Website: macys
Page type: cart
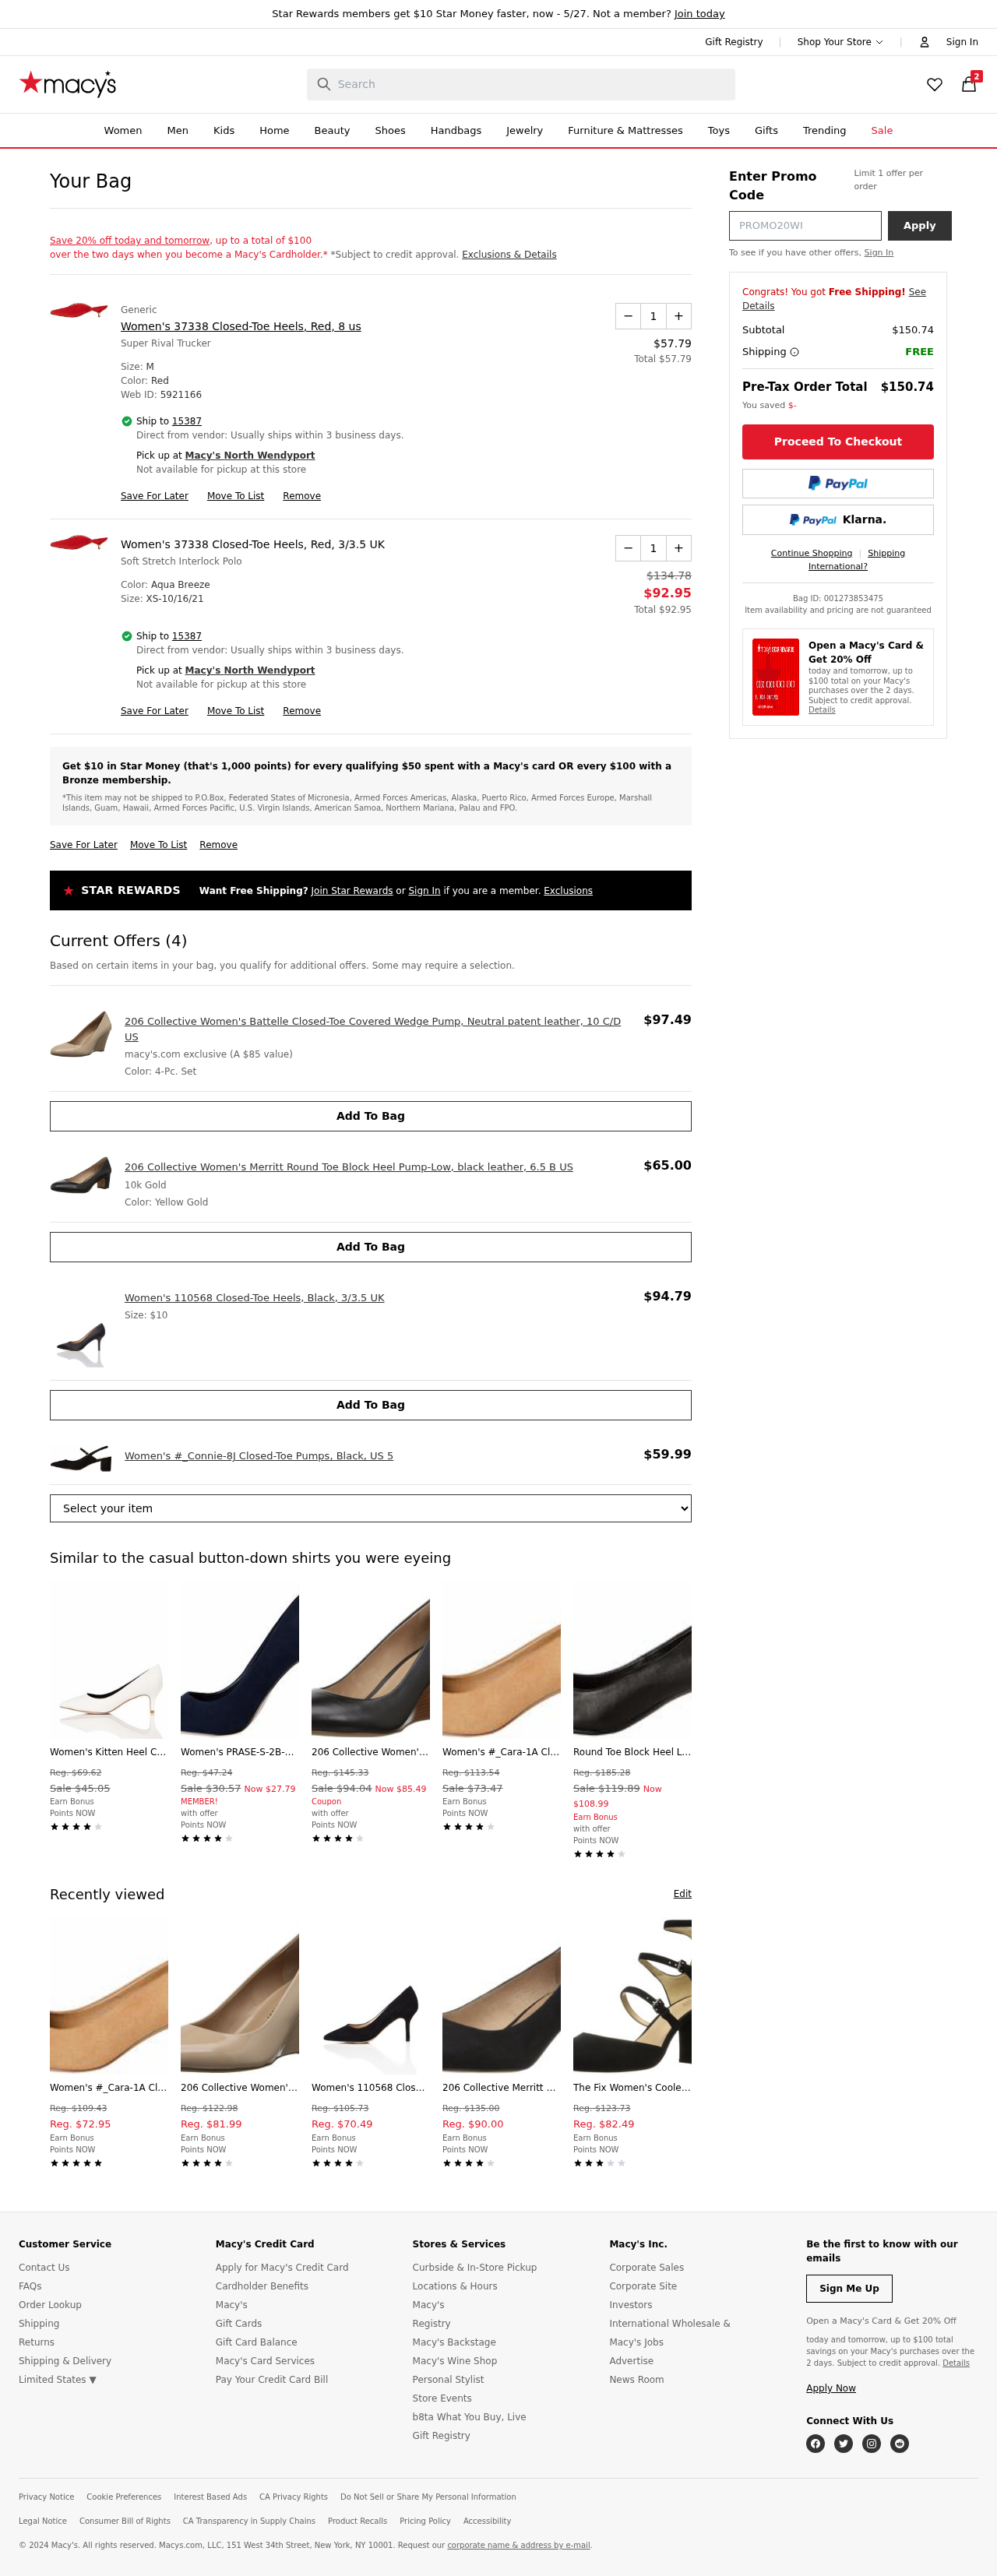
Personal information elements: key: PII_CITY
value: North Wendyport
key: PII_POSTCODE
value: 15387
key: PII_PROMO_CODE
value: REASAVE
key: PII_POSTCODE2
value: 15387
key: PII_CITY2
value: North Wendyport
Product elements: key: PRODUCT1_BRAND
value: Generic
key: PRODUCT1_NAME
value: Women's 37338 Closed-Toe Heels, Red, 8 us
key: PRODUCT1_PRICE
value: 57.79
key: PRODUCT1_QUANTITY
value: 1
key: PRODUCT2_NAME
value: Women's 37338 Closed-Toe Heels, Red, 3/3.5 UK
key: PRODUCT2_PRICE
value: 92.95
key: PRODUCT2_QUANTITY
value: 1
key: PRODUCT3_NAME
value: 206 Collective Women's Battelle Closed-Toe Covered Wedge Pump, Neutral patent leather, 10 C/D US
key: PRODUCT3_PRICE
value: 97.49
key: PRODUCT4_NAME
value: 206 Collective Women's Merritt Round Toe Block Heel Pump-Low, black leather, 6.5 B US
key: PRODUCT4_PRICE
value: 65
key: PRODUCT5_NAME
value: Women's 110568 Closed-Toe Heels, Black, 3/3.5 UK
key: PRODUCT5_PRICE
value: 94.79
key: PRODUCT6_NAME
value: Women's #_Connie-8J Closed-Toe Pumps, Black, US 5
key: PRODUCT6_PRICE
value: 59.99
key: PRODUCT1_TOTAL
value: Total $57.79
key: PRODUCT2_ORIGINAL_PRICE
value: $134.78
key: PRODUCT2_TOTAL
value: Total $92.95
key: PRODUCT7_NAME
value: Women's Kitten Heel Court Closed-Toe Pumps, White, US-0 / Asia Size s
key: PRODUCT7_ORIGINAL_PRICE
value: Reg. $69.62
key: PRODUCT7_SALE_PRICE
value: Sale $45.05
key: PRODUCT8_NAME
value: Women's PRASE-S-2B-6 Court Closed-Toe Pumps, Blue Navy, 2
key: PRODUCT8_ORIGINAL_PRICE
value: Reg. $47.24
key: PRODUCT8_SALE_PRICE
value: Sale $30.57
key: PRODUCT8_PRICE
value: Now $27.79
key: PRODUCT9_NAME
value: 206 Collective Women's Battelle Closed-Toe Covered Wedge Pump, black leather, 11.5 C/D US
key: PRODUCT9_ORIGINAL_PRICE
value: Reg. $145.33
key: PRODUCT9_SALE_PRICE
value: Sale $94.04
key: PRODUCT9_PRICE
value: Now $85.49
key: PRODUCT10_NAME
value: Women's #_Cara-1A Closed-Toe Pumps, Brown Camel, 6 us
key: PRODUCT10_ORIGINAL_PRICE
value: Reg. $113.54
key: PRODUCT10_SALE_PRICE
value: Sale $73.47
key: PRODUCT11_NAME
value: Round Toe Block Heel Leather Court, Women’s Closed-Toe Pumps
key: PRODUCT11_ORIGINAL_PRICE
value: Reg. $185.28
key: PRODUCT11_SALE_PRICE
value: Sale $119.89
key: PRODUCT11_PRICE
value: Now $108.99
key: PRODUCT12_NAME
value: Women's #_Cara-1A Closed-Toe Pumps, Brown Camel, 5 UK
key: PRODUCT12_ORIGINAL_PRICE
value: Reg. $109.43
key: PRODUCT12_PRICE
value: Reg. $72.95
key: PRODUCT13_NAME
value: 206 Collective Women's Battelle Closed-Toe Covered Wedge Pump, Neutral patent leather, 7 C/D US
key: PRODUCT13_ORIGINAL_PRICE
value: Reg. $122.98
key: PRODUCT13_PRICE
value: Reg. $81.99
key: PRODUCT14_NAME
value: Women's 110568 Closed-Toe Heels, Black, 3/3.5 UK
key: PRODUCT14_ORIGINAL_PRICE
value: Reg. $105.73
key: PRODUCT14_PRICE
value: Reg. $70.49
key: PRODUCT15_NAME
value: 206 Collective Merritt Round Toe Block Heel Pump-Low, Black Suede, UK 6.5
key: PRODUCT15_ORIGINAL_PRICE
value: Reg. $135.00
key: PRODUCT15_PRICE
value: Reg. $90.00
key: PRODUCT16_NAME
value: The Fix Women's Cooley Three Buckle Closed-Toe Mary Jane Dress Pump,Black,8 B US
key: PRODUCT16_ORIGINAL_PRICE
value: Reg. $123.73
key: PRODUCT16_PRICE
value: Reg. $82.49
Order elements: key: ORDER_NUM_ITEMS
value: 2
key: ORDER_SUBTOTAL
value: $150.74
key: ORDER_SUBTOTAL2
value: $150.74
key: ORDER_ID
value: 001273853475
Search elements: key: HEADER_SEARCH
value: Search